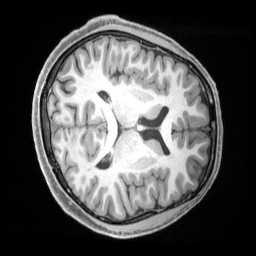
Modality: T1w
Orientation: axial
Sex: male
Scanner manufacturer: siemens
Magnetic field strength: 3 T
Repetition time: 2.4 s
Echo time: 0.00222 s